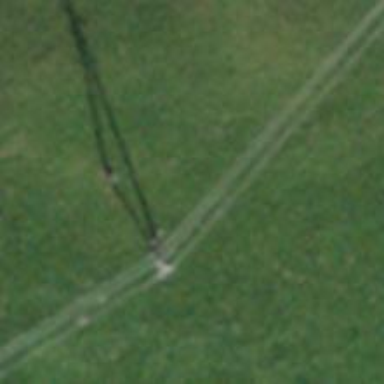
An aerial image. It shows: Power pole.